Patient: sex M, age 61
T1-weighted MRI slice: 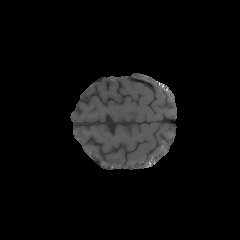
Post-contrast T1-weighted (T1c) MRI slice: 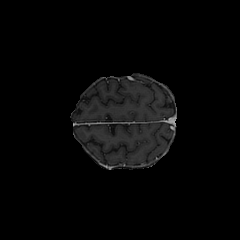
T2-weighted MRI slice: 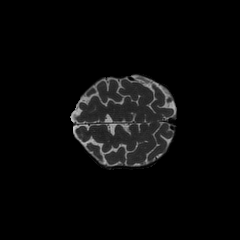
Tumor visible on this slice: no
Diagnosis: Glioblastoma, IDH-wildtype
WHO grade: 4